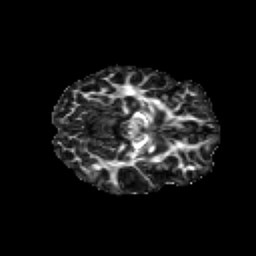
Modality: FA
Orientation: axial
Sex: female
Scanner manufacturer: siemens
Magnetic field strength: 3 T
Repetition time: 5 s
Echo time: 0.071 s